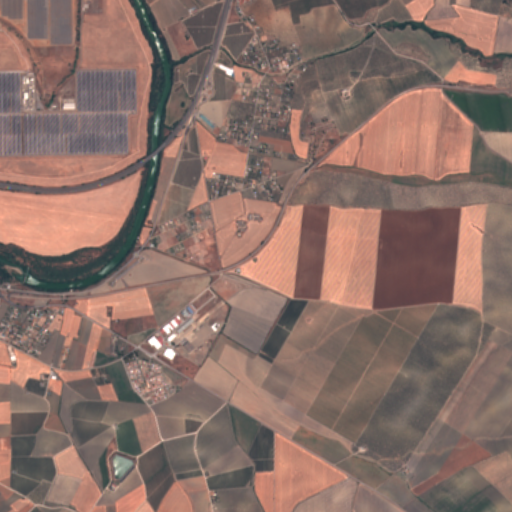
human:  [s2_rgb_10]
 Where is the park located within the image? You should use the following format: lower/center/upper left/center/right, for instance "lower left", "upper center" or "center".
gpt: The park is located in the lower left of the image.
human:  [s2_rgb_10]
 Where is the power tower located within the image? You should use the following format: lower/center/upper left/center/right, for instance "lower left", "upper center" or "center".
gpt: The power tower is located in the upper of the image.
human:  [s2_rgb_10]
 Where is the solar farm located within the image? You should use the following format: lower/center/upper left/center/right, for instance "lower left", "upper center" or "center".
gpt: The solar farm is located in the upper left of the image.
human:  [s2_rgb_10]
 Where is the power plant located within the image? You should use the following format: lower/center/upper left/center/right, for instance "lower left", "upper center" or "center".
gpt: There is no power plant in the image.